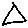
Label: triangle